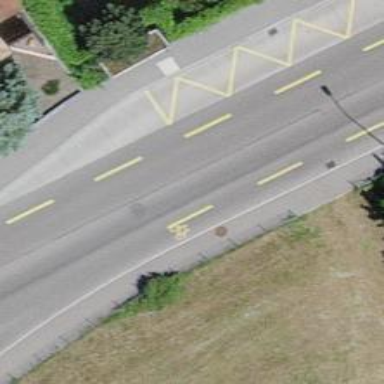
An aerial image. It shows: Public transport stop position.